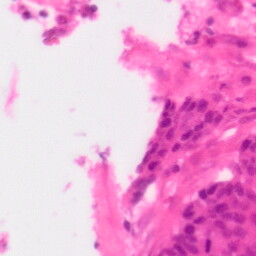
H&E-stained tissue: Colon